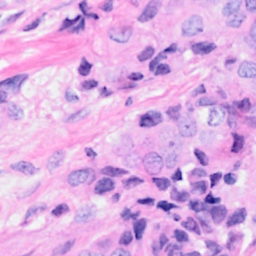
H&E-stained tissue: Breast